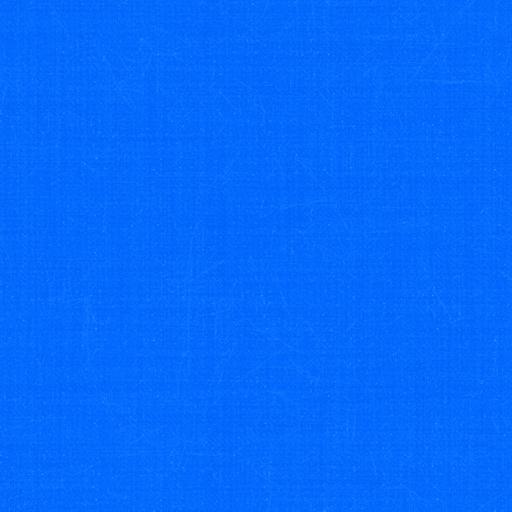
Tags: blue fabric pattern plain smooth tartan